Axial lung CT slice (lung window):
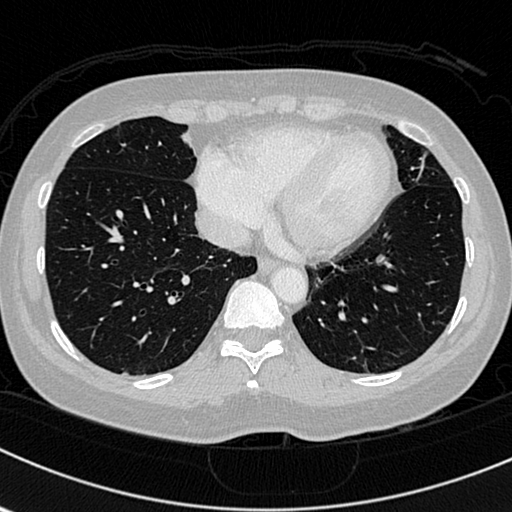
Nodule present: no